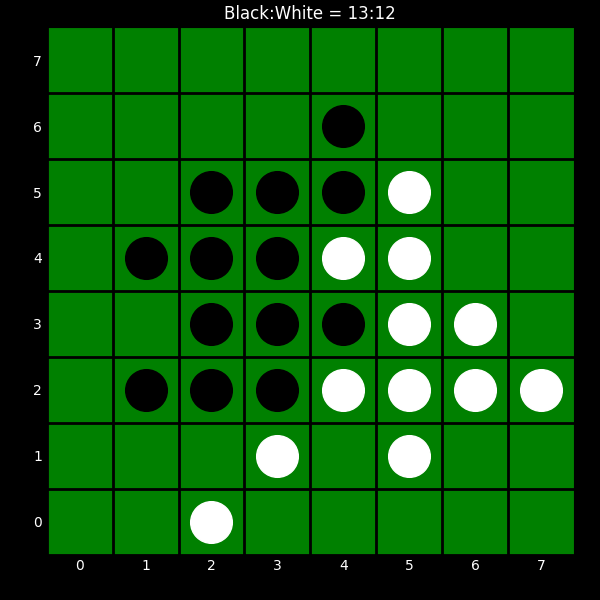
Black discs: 13
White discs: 12